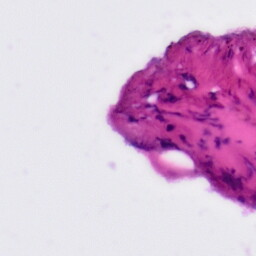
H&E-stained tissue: Tonsil